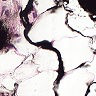
Metastatic tissue present: no